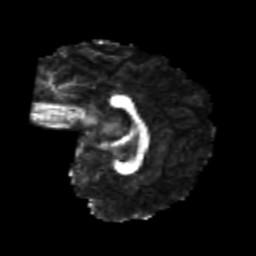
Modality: FA
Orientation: sagittal
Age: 23
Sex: female
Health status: healthy
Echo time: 0.074 s